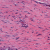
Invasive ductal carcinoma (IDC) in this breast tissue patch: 0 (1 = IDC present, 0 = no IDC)